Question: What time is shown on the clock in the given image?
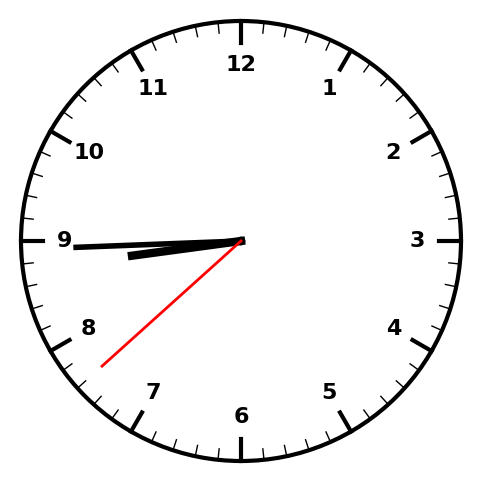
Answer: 08:44:38